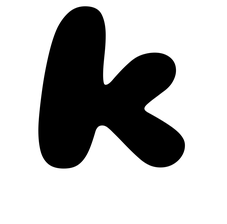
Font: Gluten_ExtraBold